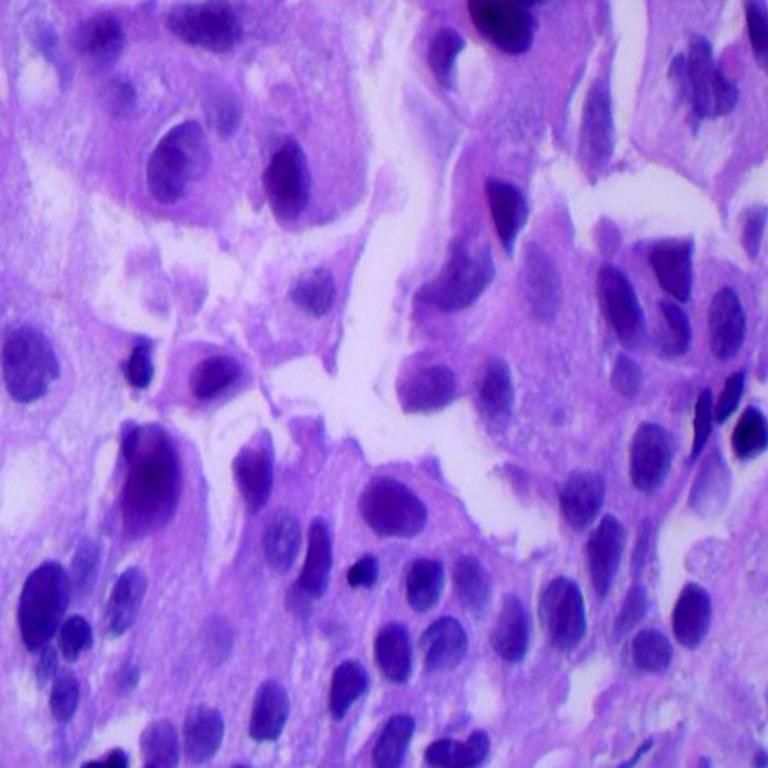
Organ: lung
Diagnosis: adenocarcinomas